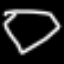
Label: diamond